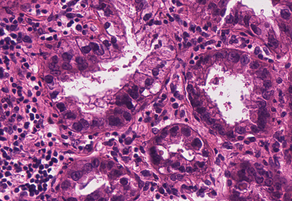
Tumor epithelial tissue: yes
Tumor-associated stroma tissue: yes
Normal tissue: no